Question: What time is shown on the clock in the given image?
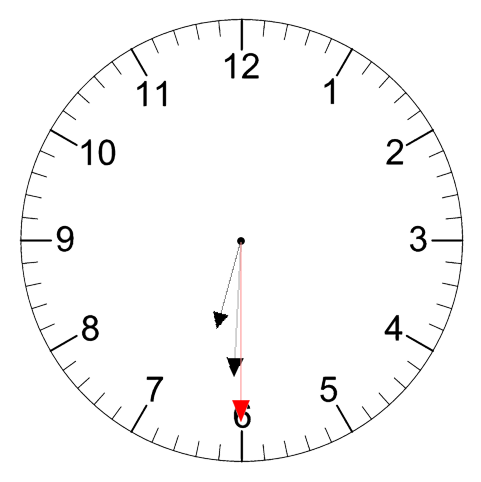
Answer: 06:30:30